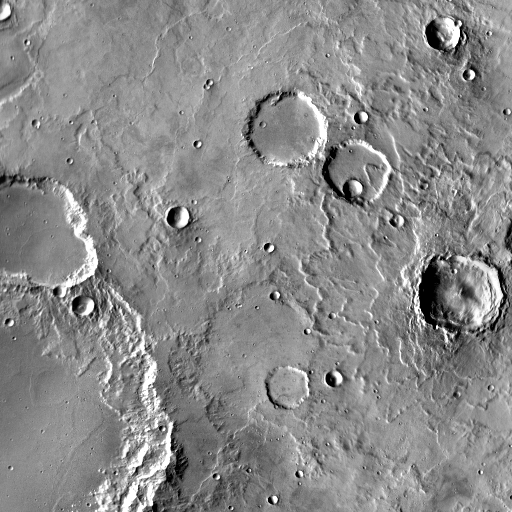
Crater classes present: Background, Other, Layered, Buried, Secondary